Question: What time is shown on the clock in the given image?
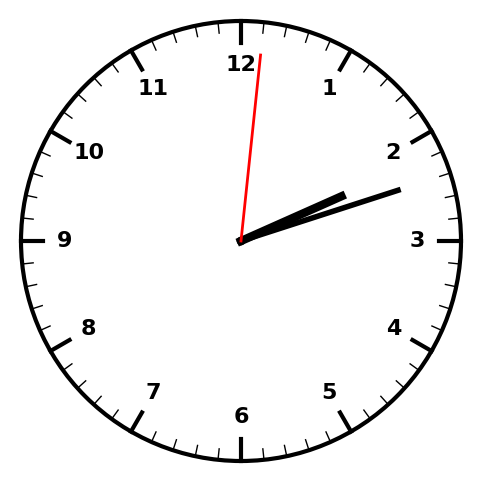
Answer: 02:12:01